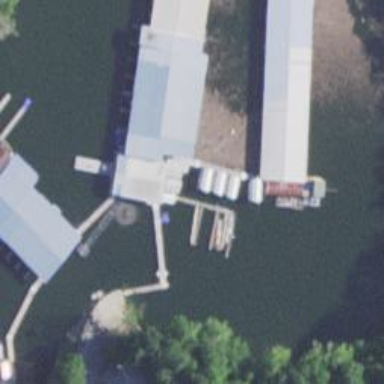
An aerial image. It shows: Pier with mooring facilities.